This time-frequency spectrogram was computed from a bearing vibration snapshot; brighter regions carry more energy. Determine the bearing's health state. Answer with exactly one of: normal, inner_race, outer_race, ball.
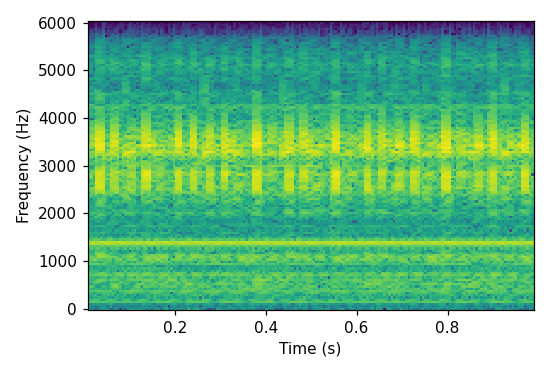
Answer: inner_race